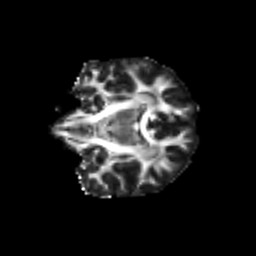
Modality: FA
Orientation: coronal
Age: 25
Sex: female
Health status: healthy
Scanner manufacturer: siemens
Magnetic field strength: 3 T
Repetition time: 3.6 s
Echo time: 0.092 s